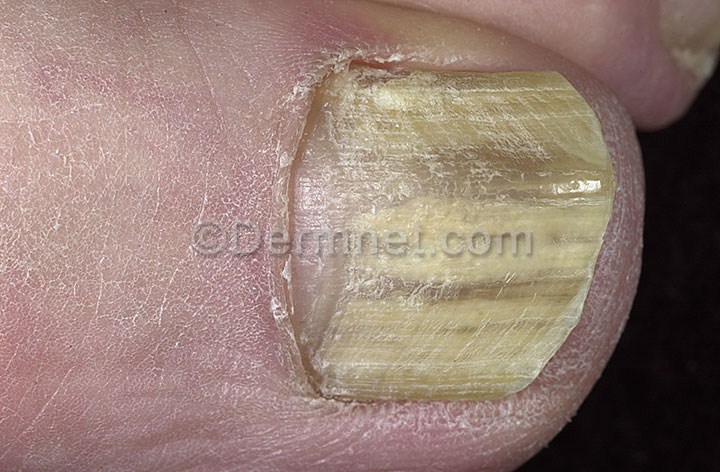
Disease: Nail Fungus and other Nail Disease